Question: I'm using VB 2010 Express and sometimes my code is just ignored, without any error notification. For example, I have this code at the end of the sub that handles me.Load:

counter = counter is a test line. mPlayer is an object from Toub's sound midi dll, defined like this:
'''
Dim mPlayer As MyMediaPlayer.MyWinPlayer
mPlayer = New MyMediaPlayer.MyWinPlayer()
'''
When the filename contains a valid midi file, it all works and the msgbox's are displayed. When the midi file is NOT valid, I would like an error to be generated or AudioLength to be NULL or some weird value. Instead, no error is triggered and the debugger just exits the sub.
More in detail: the debugger stops at the first breakpoint. Then, when I click 'Continue', the form is displayed, without the debugger ever reaching the other breakpoints or ever producing the MsgBox's.
Could you please explain how to make VB give me the error?
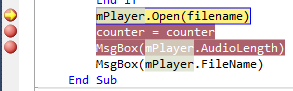
Answer: I'm not familiar with the library you are using but any exception due to an invalid file will originate from the 'MyWinPlayer.Open()' method (function in vb-speak). So if an exception is thrown, you need to handle that exception inside of a try-catch. If your current sub does not handle the exception, then the exception will to the calling method and keep going until there is some place that the exception is handled.
A try-catch block would be something like this (I don't write a lot in vb.net anymore, the syntax may not be perfect):
'''
Try
mPlayer.Open(filename);
Catch ex As Exception
'Do something with the exception
' (e.g. write a log, set a value, or display error message)
End Try
'''
Despite what I have written in the code block above, I would encourage you not to catch a general 'Exception', and instead focus on the specific type of exception that could be thrown from the 'Open()' method. The reason is you only want to handle exceptions that you know how to handle in the current method and let the other exceptions bubble up. You would need to look at the documentation for the library and see what type of exceptions could be throw and include them.
Another important thing to mention is unless you have a very good reason, do not use an empty 'catch' block (I can't think of one at the moment, but I'm sure there are some very rare uses). An empty 'catch' will just swallow the exception and not do anything with it. It won't even notify you that there was an exception.
Now if you don't handle any exception, the exception should bubble up all the way to the top of the call stack and the debugger should show an 'Unhandled Exception' message and stop there. If it is not doing that then either you are swallowing the exception further down the call stack or you are running into the bug that is mentioned in the <URL> Hans Passant mentioned in his comment
MSDN has a pretty decent <URL> in the .NET languages. I would encourage you to read more on the subject.